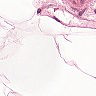
Metastatic tissue present: no